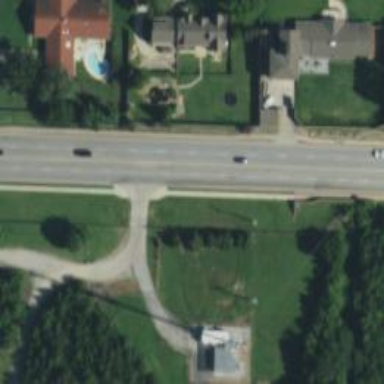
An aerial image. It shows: Secondary road with asphalt surface.